Question: I have a table (stitch) with one row, like this:

All columns are formatted as text.
when I run:
'SELECT * FROM stitch WHERE user='liam''
I get the expected result of a single row.
But when I run:
'SELECT * FROM stitch WHERE group='010000''
I get a syntax error. I cannot see what I am doing wrong.
Can anyone help me out?
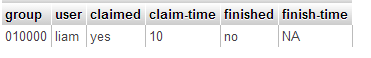
Answer: it is because 'group' is a keyword in MySql. So use rather:
'''
SELECT * FROM stitch WHERE 'group'='010000'
'''
i.e. 'group' inside .